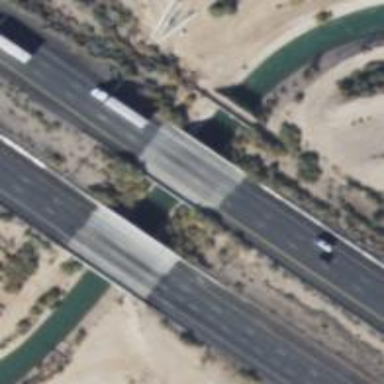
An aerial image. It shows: Motorway bridge designed as aqueduct.